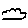
Label: cloud